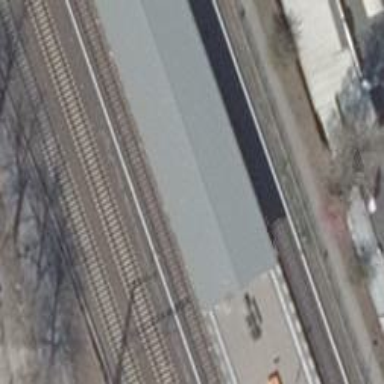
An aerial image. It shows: Railway signal.